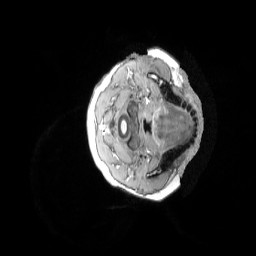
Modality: T1w
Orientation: axial
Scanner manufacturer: siemens
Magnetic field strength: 3 T
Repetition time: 2.3 s
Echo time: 0.0033 s